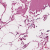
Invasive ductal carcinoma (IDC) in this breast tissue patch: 0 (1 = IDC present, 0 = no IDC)